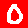
Digit: 0